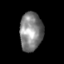
Tissue: skin
Cell type: Epithelial cells
Senescence score: 0.263
Nuclear area (px): 864
Mean DAPI intensity: 130.764